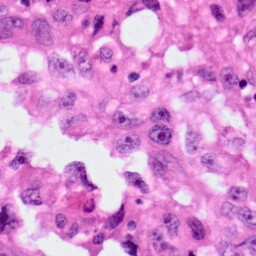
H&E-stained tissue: Lung